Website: walmart
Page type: billing-address
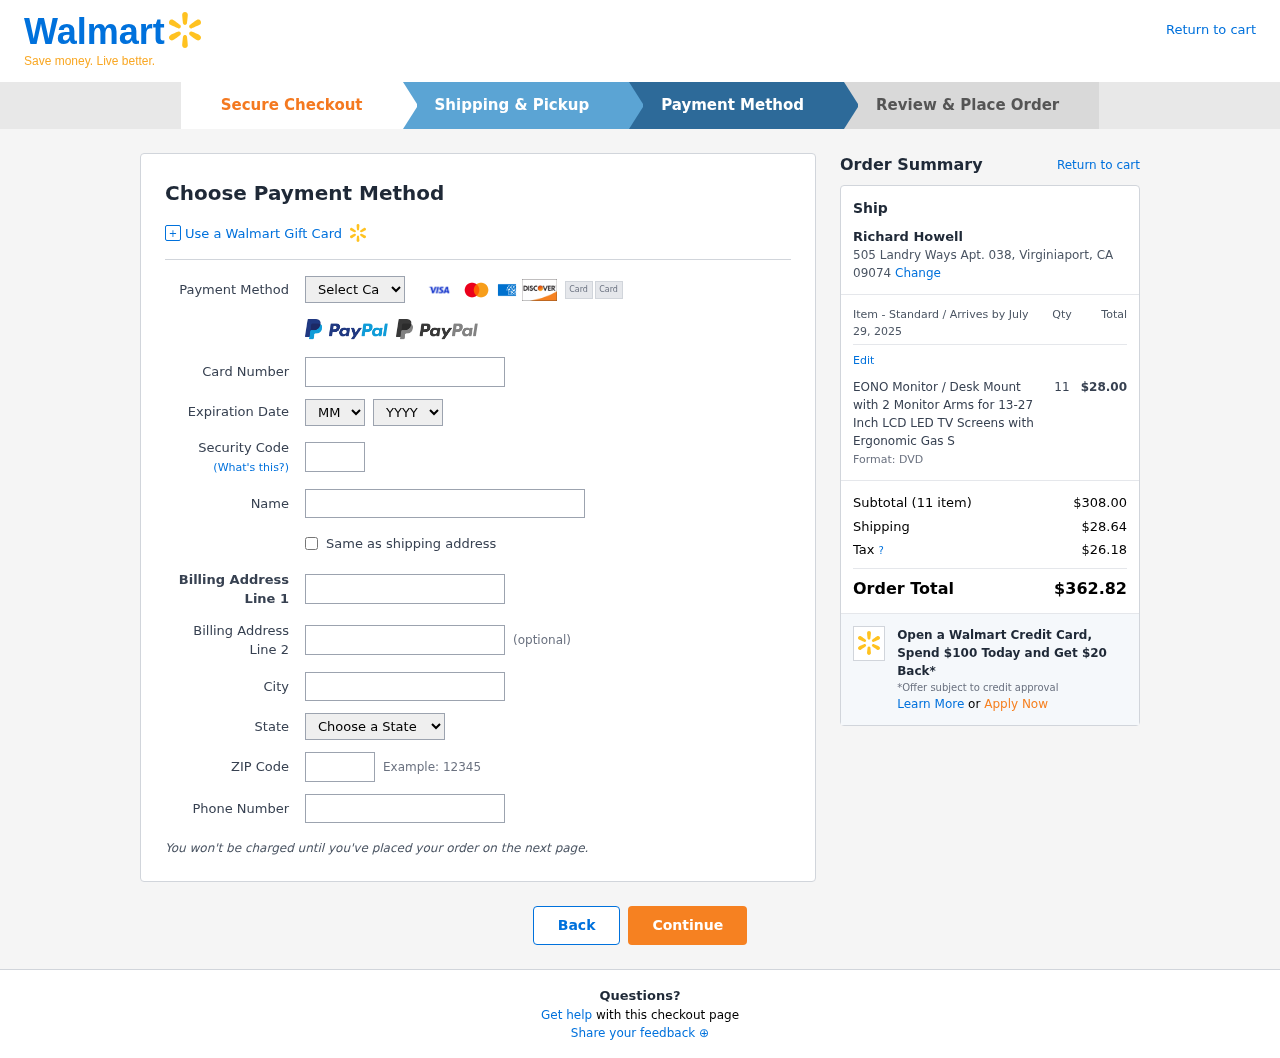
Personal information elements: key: PII_CARD_CVV
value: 7667
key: PII_CARD_EXPIRY_MONTH
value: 11
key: PII_CARD_EXPIRY_YEAR
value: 30
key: PII_CARD_NUMBER
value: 3402 9595 3277 899
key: PII_CARD_TYPE
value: American Express
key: PII_CITY
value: Virginiaport
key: PII_CITY_STATE_ZIP
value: Virginiaport, CA 09074
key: PII_FULLNAME
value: Richard Howell
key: PII_PHONE
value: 8806936488
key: PII_POSTCODE
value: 09074
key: PII_STATE
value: California
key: PII_STREET
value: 505 Landry Ways Apt. 038
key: PII_FULLNAME2
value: Richard Howell
Product elements: key: PRODUCT1_NAME
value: EONO Monitor / Desk Mount with 2 Monitor Arms for 13-27 Inch LCD LED TV Screens with Ergonomic Gas S
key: PRODUCT1_PRICE
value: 28
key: PRODUCT1_QUANTITY
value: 11
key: PRODUCT1_DESC
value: Format: DVD
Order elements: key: ORDER_DELIVERY_DATE
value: July 29, 2025
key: ORDER_NUM_ITEMS
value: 11
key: ORDER_SUBTOTAL
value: $308.00
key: ORDER_SHIPPING_COST
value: $28.64
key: ORDER_TAX
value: $26.18
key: ORDER_TOTAL
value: $362.82